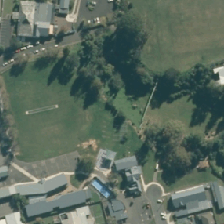
Land cover: urban_parkland